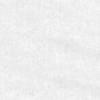
Label: no_change